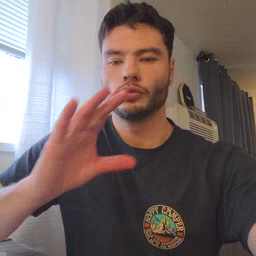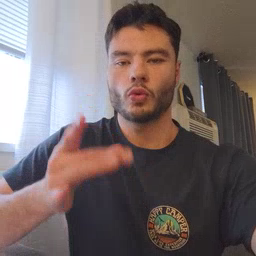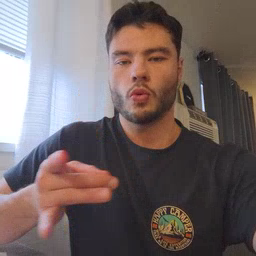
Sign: story